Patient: sex F, age 26
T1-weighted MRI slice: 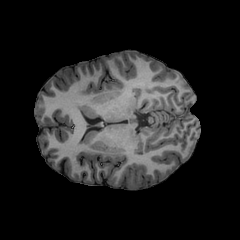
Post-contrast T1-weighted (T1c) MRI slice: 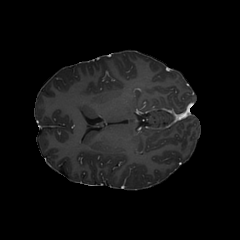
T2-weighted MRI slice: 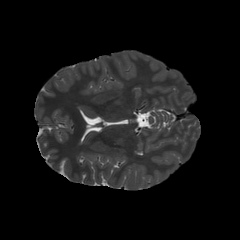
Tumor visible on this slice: no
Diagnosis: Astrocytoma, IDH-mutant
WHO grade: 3